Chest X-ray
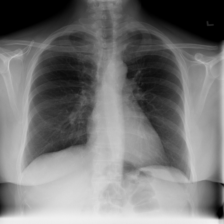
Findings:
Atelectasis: negative
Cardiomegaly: negative
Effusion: negative
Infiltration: positive
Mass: negative
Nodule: negative
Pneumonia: negative
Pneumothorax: negative
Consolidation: negative
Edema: negative
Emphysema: negative
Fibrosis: negative
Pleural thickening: negative
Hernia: negative